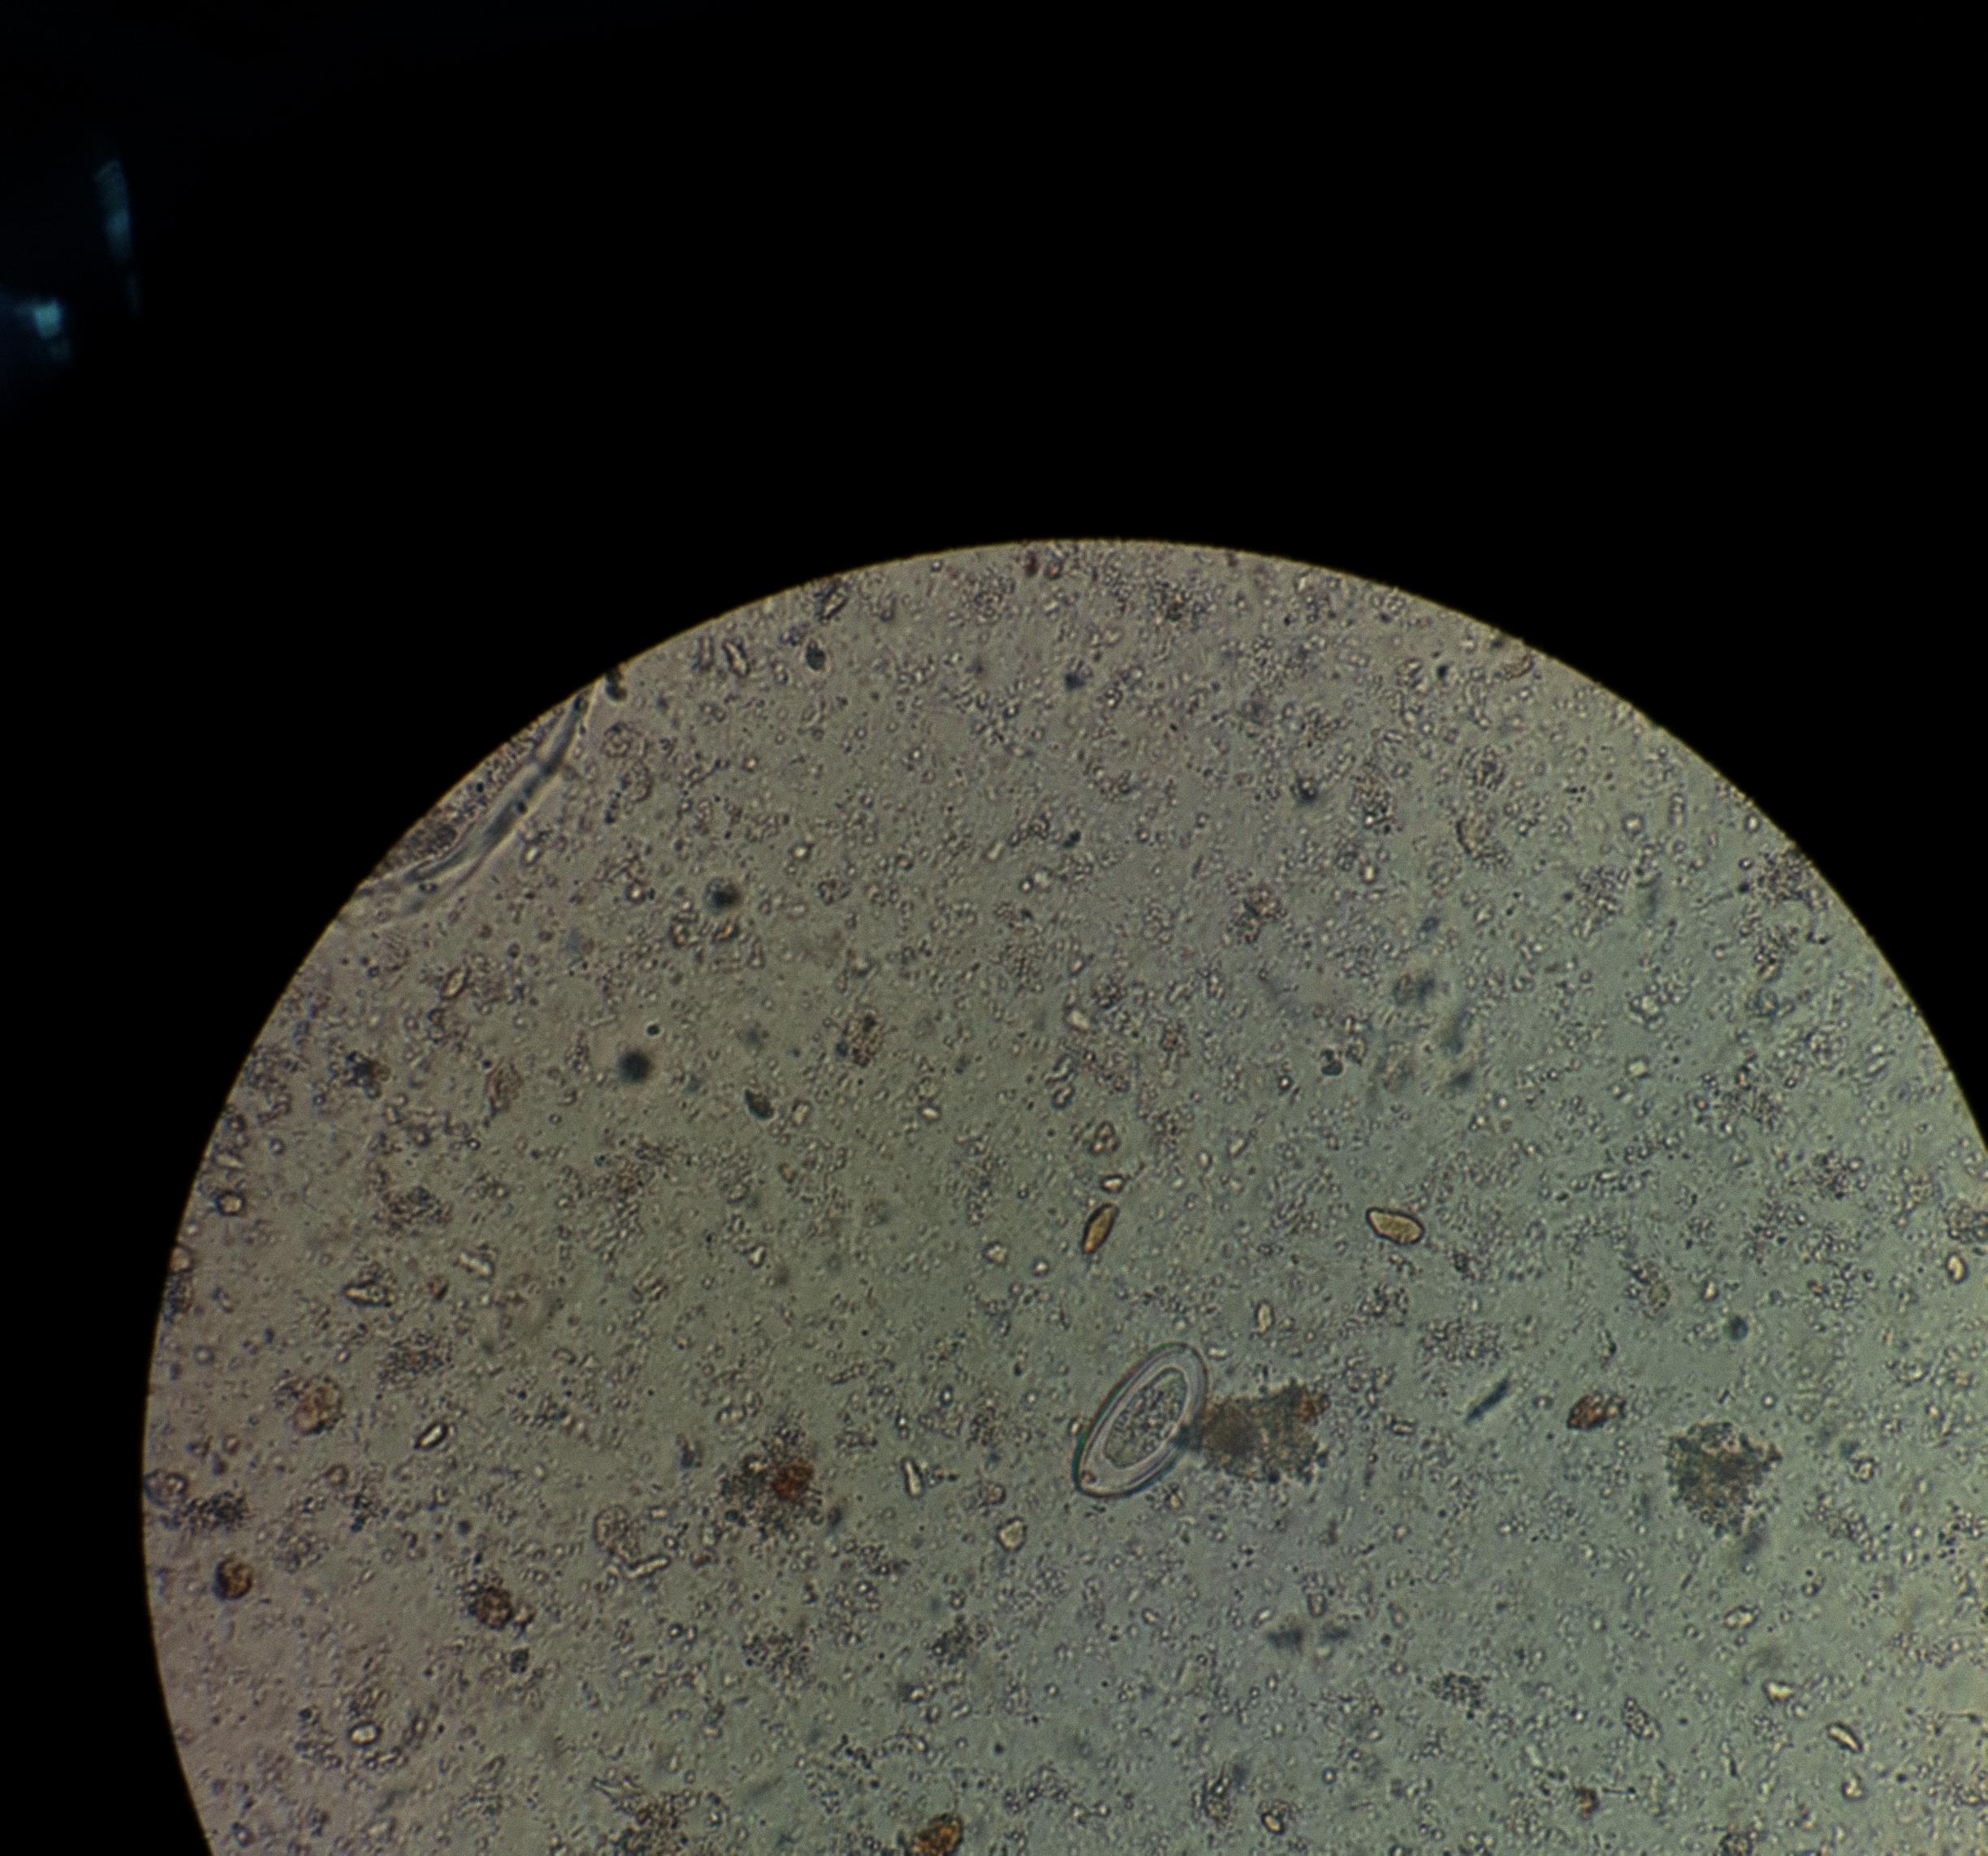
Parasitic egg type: Enterobius vermicularis